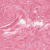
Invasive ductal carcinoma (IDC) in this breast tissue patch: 0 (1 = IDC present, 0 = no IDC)